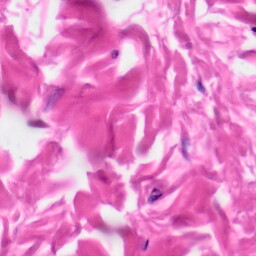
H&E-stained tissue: Skin